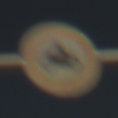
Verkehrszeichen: VerbotKraftraeder
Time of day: Midday
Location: Outdoor (Beach)
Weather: PartlyCloudy
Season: NotSpecified
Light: Natural